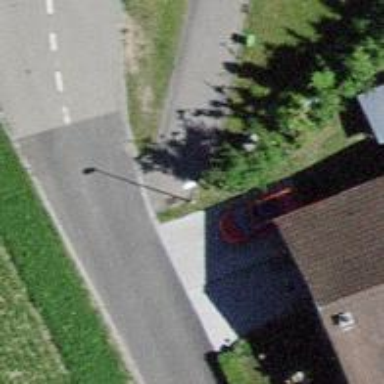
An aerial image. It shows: Street cabinet meant for power infrastructure.